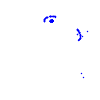
Particle: proton